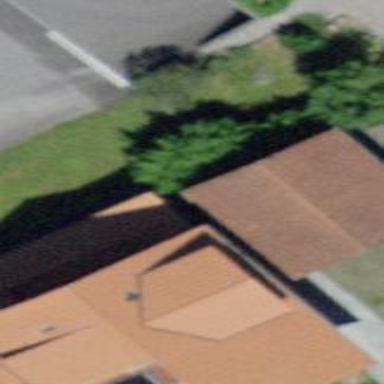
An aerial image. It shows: Garage.